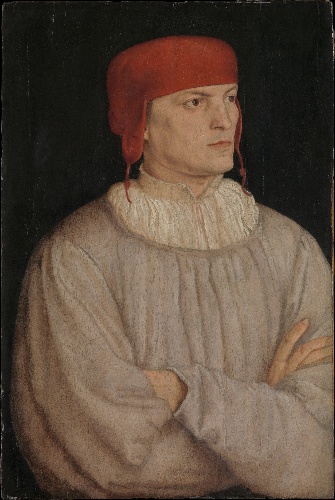
Title: Chancellor Leonhard von Eck (1480–1550)
Artist: Barthel Beham
Artist bio: German, Nuremberg ca. 1502–1540 Italy
Date: 1527
Object type: Painting
Classification: Paintings
Medium: Oil on spruce
Dimensions: 22 1/8 x 14 7/8 in. (56.2 x 37.8 cm)
Department: European Paintings
Credit line: John Stewart Kennedy Fund, 1912
Accession year: 1912
Repository: Metropolitan Museum of Art, New York, NY
Tags: Men|Portraits